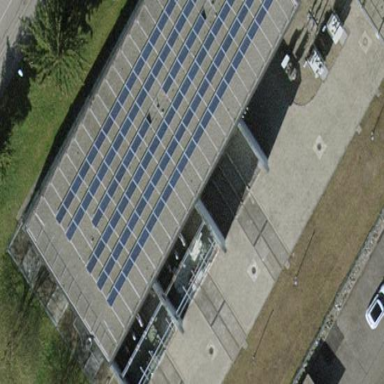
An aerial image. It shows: Outdoor distribution level power substation.